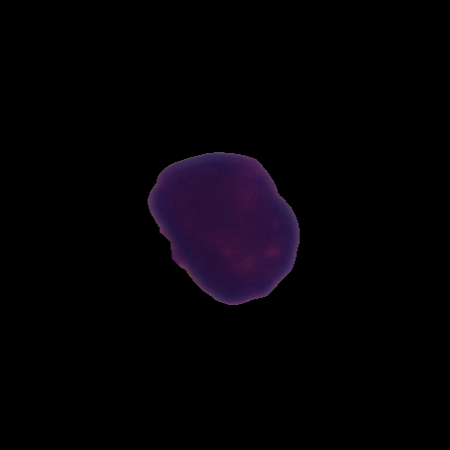
Label: healthy